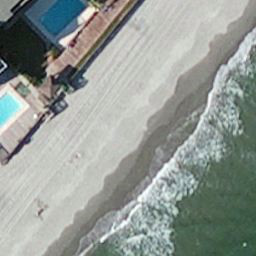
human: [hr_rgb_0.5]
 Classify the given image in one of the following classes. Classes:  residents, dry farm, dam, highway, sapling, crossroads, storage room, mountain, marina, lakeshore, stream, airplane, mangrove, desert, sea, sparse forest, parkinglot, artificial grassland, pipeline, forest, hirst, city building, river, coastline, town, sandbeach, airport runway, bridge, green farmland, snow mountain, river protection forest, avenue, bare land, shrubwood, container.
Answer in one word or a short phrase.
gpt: coastline